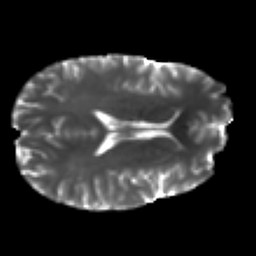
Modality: T2w
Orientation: axial
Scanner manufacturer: ge
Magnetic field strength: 3 T
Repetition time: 7.98 s
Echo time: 0.0701 s